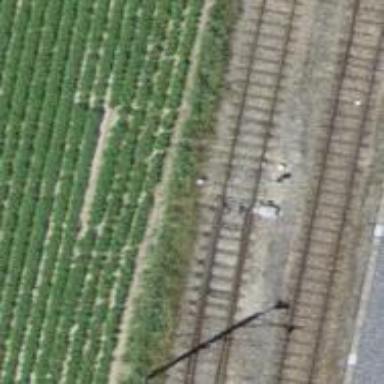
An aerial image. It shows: Railway switch.